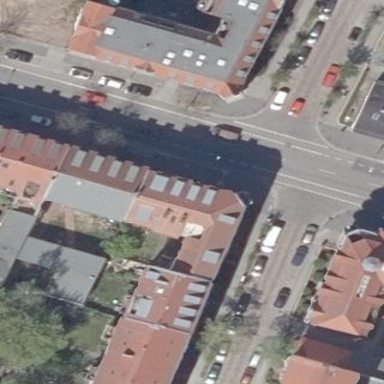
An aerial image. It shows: Hipped-roof apartment building with red roof tiles.